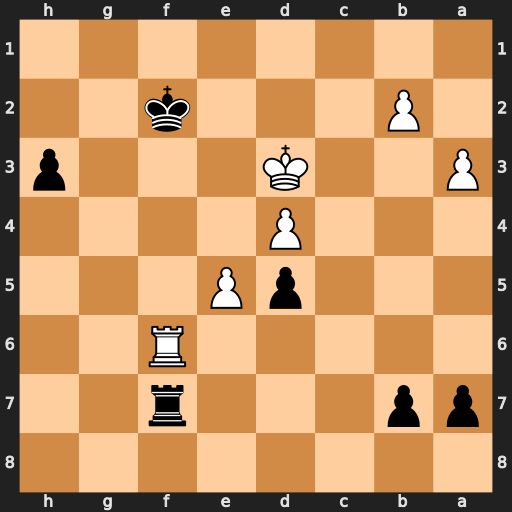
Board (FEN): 8/pp3r2/5R2/3pP3/3P4/P2K3p/1P3k2/8
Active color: b
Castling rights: -
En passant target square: -
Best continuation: Rxf6 exf6 h2 f7 h1=Q